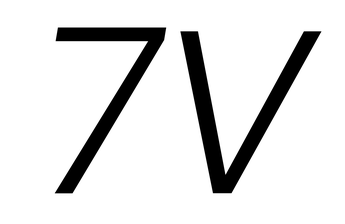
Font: Poppins-LightItalic